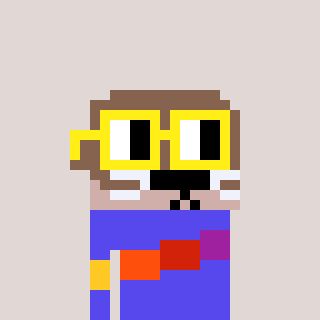
a pixel art character with square yellow glasses, a otter-shaped head and a computerblue-colored body on a warm background